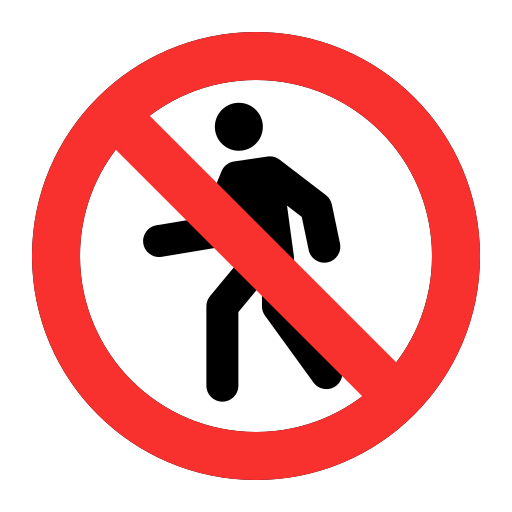
no pedestrians flat